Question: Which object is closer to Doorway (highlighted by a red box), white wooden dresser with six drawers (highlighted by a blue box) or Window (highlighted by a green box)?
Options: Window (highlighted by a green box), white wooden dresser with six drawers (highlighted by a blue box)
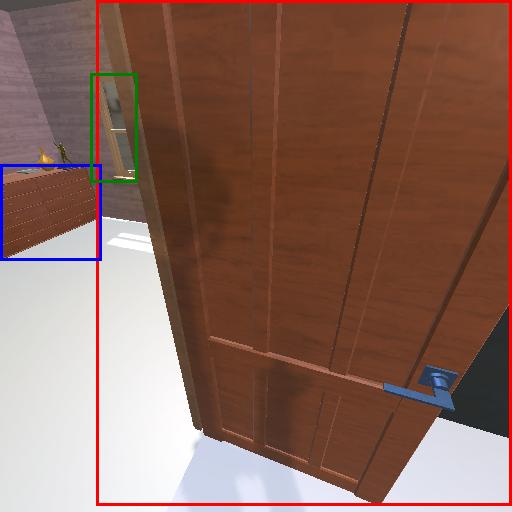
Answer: Window (highlighted by a green box)